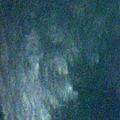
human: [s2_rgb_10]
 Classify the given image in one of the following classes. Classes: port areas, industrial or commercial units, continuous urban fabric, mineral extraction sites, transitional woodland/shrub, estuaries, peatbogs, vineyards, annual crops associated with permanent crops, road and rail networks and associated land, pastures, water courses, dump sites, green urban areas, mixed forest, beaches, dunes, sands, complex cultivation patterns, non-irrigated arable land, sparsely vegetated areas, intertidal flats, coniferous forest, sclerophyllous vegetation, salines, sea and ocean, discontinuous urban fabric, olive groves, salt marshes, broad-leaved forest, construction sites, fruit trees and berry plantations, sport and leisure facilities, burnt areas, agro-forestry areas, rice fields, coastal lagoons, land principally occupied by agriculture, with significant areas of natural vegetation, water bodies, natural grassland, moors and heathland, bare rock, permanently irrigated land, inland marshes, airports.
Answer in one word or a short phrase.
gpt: water bodies